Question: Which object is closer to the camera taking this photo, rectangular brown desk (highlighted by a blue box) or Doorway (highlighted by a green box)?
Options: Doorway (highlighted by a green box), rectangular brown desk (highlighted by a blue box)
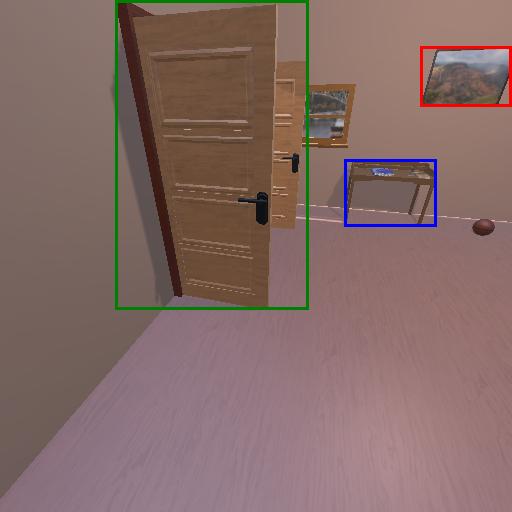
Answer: Doorway (highlighted by a green box)